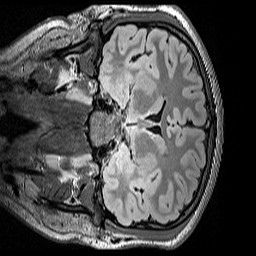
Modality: FLAIR
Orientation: coronal
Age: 13
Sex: male
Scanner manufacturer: siemens
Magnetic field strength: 3 T
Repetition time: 5 s
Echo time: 0.388 s